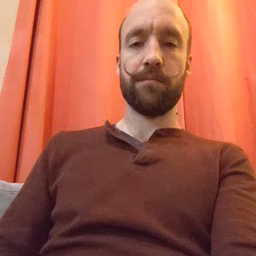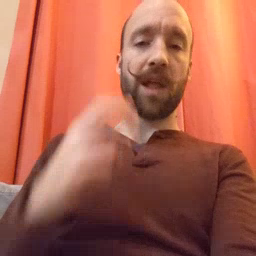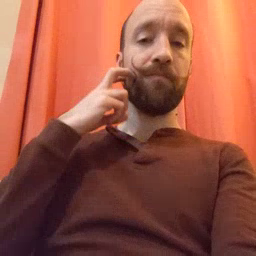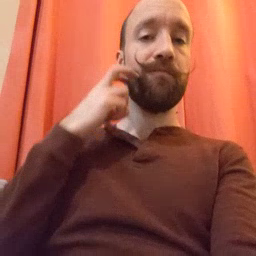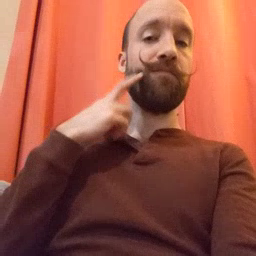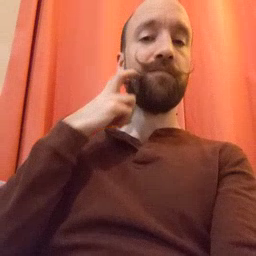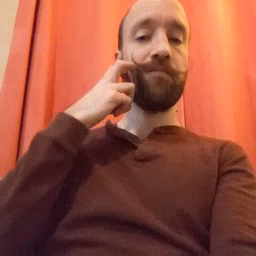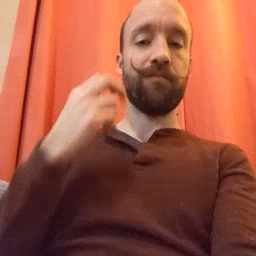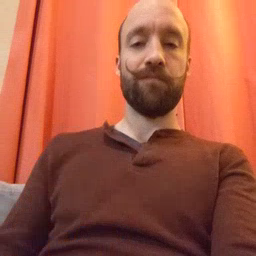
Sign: gum